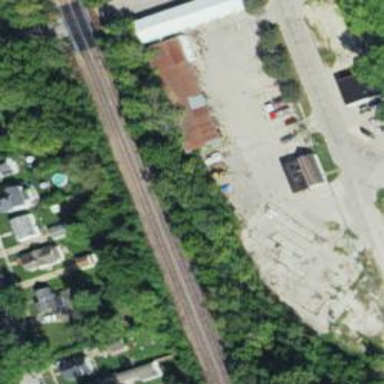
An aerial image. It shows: Abandoned railway spur.